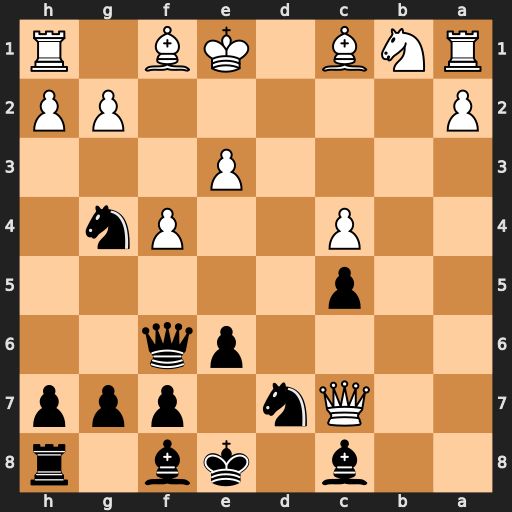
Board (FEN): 2b1kb1r/2Qn1ppp/4pq2/2p5/2P2Pn1/4P3/P5PP/RNB1KB1R
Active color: b
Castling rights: KQk
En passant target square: -
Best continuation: Ba6 Qc6 Qxa1